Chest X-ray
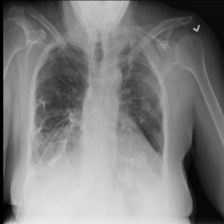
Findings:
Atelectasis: negative
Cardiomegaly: negative
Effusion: negative
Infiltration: negative
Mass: negative
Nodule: positive
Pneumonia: negative
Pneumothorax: positive
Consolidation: negative
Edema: negative
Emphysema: negative
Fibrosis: negative
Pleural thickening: negative
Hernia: negative